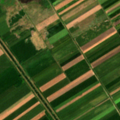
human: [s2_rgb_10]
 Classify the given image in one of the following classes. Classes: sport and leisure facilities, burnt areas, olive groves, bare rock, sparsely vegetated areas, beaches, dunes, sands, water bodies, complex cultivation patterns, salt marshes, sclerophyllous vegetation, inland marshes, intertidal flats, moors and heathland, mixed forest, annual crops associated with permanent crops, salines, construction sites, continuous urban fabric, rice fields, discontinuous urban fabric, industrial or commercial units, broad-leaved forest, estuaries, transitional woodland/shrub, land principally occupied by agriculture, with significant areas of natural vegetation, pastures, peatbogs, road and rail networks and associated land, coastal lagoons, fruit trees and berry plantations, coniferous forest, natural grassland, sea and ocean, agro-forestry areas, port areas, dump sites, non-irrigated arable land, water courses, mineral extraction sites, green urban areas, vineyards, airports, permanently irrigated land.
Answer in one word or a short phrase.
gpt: non-irrigated arable land